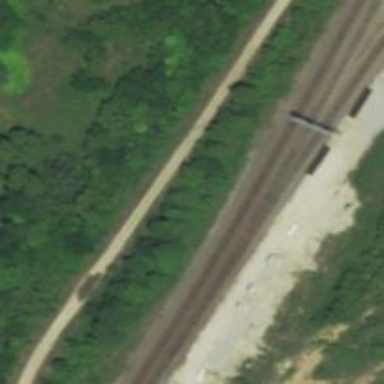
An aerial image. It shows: Railway junction.